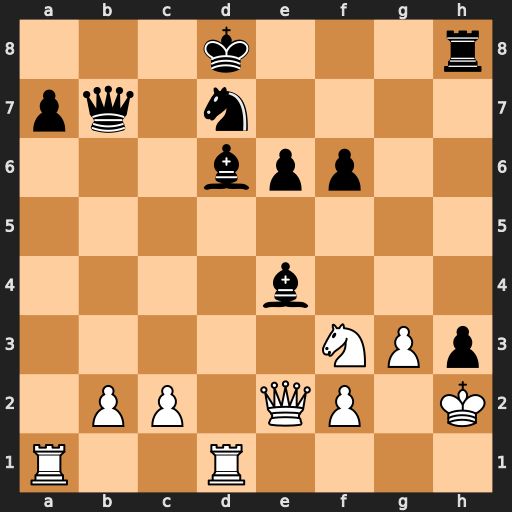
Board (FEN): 3k3r/pq1n4/3bpp2/8/4b3/5NPp/1PP1QP1K/R2R4
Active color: w
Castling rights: -
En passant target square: -
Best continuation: Rxd6 Bxf3 Qxe6